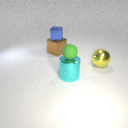
large brown metal cube below small blue metal cube